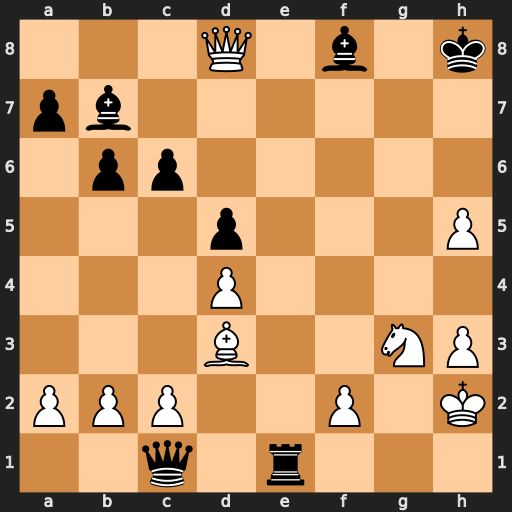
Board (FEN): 3Q1b1k/pb6/1pp5/3p3P/3P4/3B2NP/PPP2P1K/2q1r3
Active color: w
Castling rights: -
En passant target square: -
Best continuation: Qxf8#